Question: When setting up a Facebook app, it requires an Android Package Name and Android Class Name.
The first part is easy, and Google Play even shows me this in my list of apps.
How do I find the Android Class Name for a Flex app?

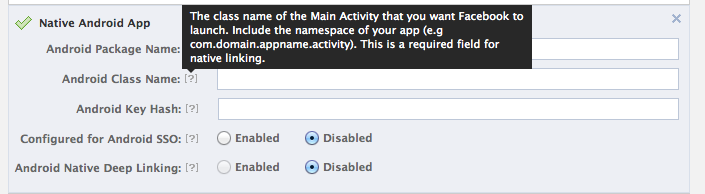
Answer: According to this <URL>,
> The class is named AppEntry and its package name depends on the AIR application ID, but it always begins with "air".